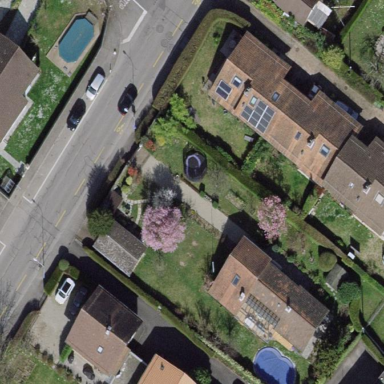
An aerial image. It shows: Garden enclosed by fence.